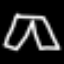
Label: pants